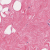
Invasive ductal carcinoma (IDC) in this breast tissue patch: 0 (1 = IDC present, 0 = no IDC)